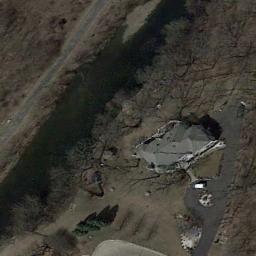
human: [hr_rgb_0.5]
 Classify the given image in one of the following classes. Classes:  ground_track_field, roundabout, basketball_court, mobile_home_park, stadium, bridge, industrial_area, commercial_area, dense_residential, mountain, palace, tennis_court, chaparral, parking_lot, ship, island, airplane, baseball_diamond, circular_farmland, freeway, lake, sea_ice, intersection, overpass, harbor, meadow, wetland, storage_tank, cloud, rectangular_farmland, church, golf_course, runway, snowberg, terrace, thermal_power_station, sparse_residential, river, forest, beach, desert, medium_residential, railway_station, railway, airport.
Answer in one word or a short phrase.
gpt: sparse_residential